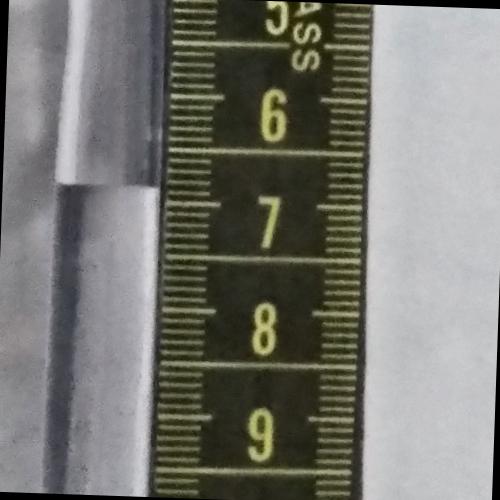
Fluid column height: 6.9 cm